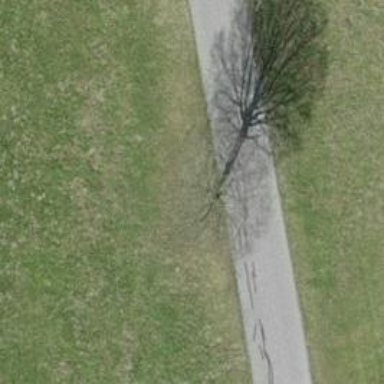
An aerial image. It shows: Urban tree adds touch of nature to the surroundings.